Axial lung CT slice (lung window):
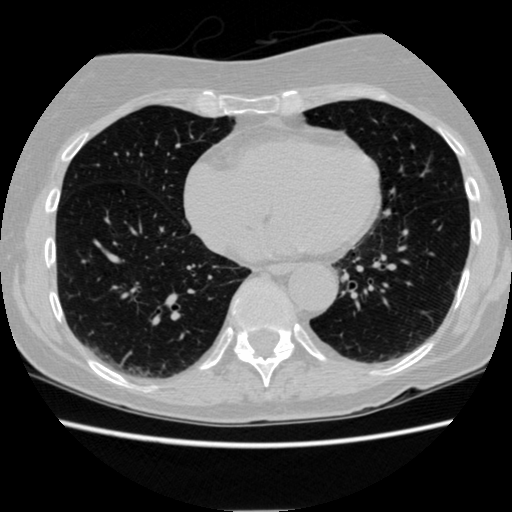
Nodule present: no